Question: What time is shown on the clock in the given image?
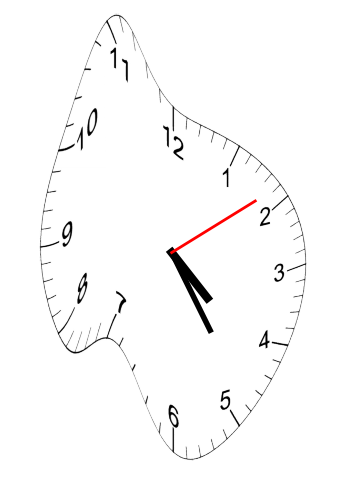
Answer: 04:24:09